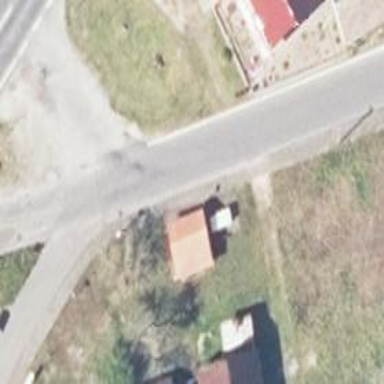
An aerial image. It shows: Asphalt road classified as tertiary.